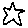
Label: star